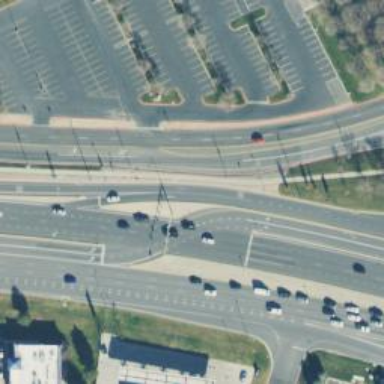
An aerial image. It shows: Asphalt road with primary link designation.